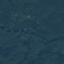
Label: Forest